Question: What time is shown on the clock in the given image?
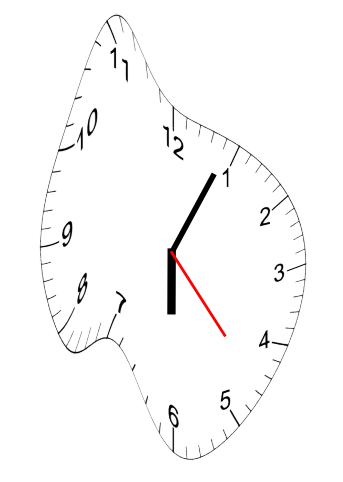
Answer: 06:04:23